Interaction volume radius: 5 \u00c5
Interaction volume height: 25 \u00c5
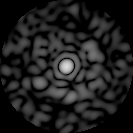
Disorder parameter: 0.8129